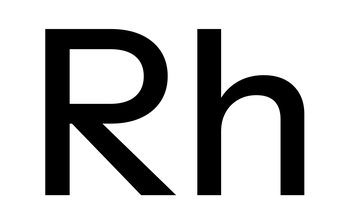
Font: InstrumentSans_Medium